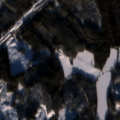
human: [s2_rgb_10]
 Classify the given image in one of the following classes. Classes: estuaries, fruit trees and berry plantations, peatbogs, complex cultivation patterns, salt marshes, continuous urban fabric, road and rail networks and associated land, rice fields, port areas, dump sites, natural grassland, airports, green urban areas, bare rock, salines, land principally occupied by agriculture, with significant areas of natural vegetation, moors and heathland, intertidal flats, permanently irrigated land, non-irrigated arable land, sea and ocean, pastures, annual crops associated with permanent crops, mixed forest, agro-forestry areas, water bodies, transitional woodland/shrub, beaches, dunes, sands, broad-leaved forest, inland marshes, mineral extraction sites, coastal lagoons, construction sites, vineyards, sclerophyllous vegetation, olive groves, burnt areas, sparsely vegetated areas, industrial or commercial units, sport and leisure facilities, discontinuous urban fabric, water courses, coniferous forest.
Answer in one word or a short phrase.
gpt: coniferous forest, mixed forest